Question: I'll cut right to the point. Here's the output:

(now some optional code - read only if you really want to ;))
Here's the markup:
'''
<a href="/" id="logo_wrapper">
<span class="logo logo_normal"></span>
<span class="logo logo_hover"></span>
</a>
'''
Here's the CSS (shortened only to the relevant stuff, for your reading pleasure):
'''
#logo_wrapper {
position:relative;
}
#logo_wrapper .logo {
display:block;
width:260px;
height:80px;
background-image:url(logo.png);
position:absolute;
}
#logo_wrapper .logo_normal {
background-position:0 0;
}
#logo_wrapper .logo_normal:hover {
opacity:0;
filter:alpha(opacity=0);
}
#logo_wrapper .logo_hover {
background-position:0 -80px;
opacity:0;
filter:alpha(opacity=0);
}
#logo_wrapper .logo_hover:hover {
opacity:1;
filter:alpha(opacity=100); /* THIS IS THE OFFENDER! */
}
'''
Just to clarify: I'm aware I can get away with a single 'span' and just switching the logo's 'background-position' on hover, but the full CSS features cute CSS3 transitions for real browsers that aren't supposed to scroll the logo up and down.
OK, so, it's a PNG with 32 bit colour depth and, of course, transparency. All is fine in IE8 when I use no alpha filter at all or 'filter:alpha(opacity=0)'. But with the opacity set to 100, the mere use of the filter causes IE8 to go crazy and make all not entirely transparent pixels 100% opaque. Not that this particular image looks all that bad with this effect, but it's still annoying :D.
Now, I'm well aware IE8 is notorious for transparent PNG problems, with the troubles dating back to IE6 and its hideous solid cyan fill of the transparent areas. That one could be fixed with some IE behaviour black magic.
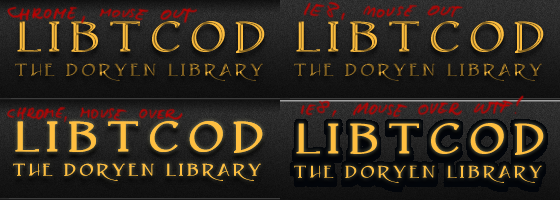
Answer: You need to use the 'AlphaImageLoader' filter, just like for IE6.